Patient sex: F
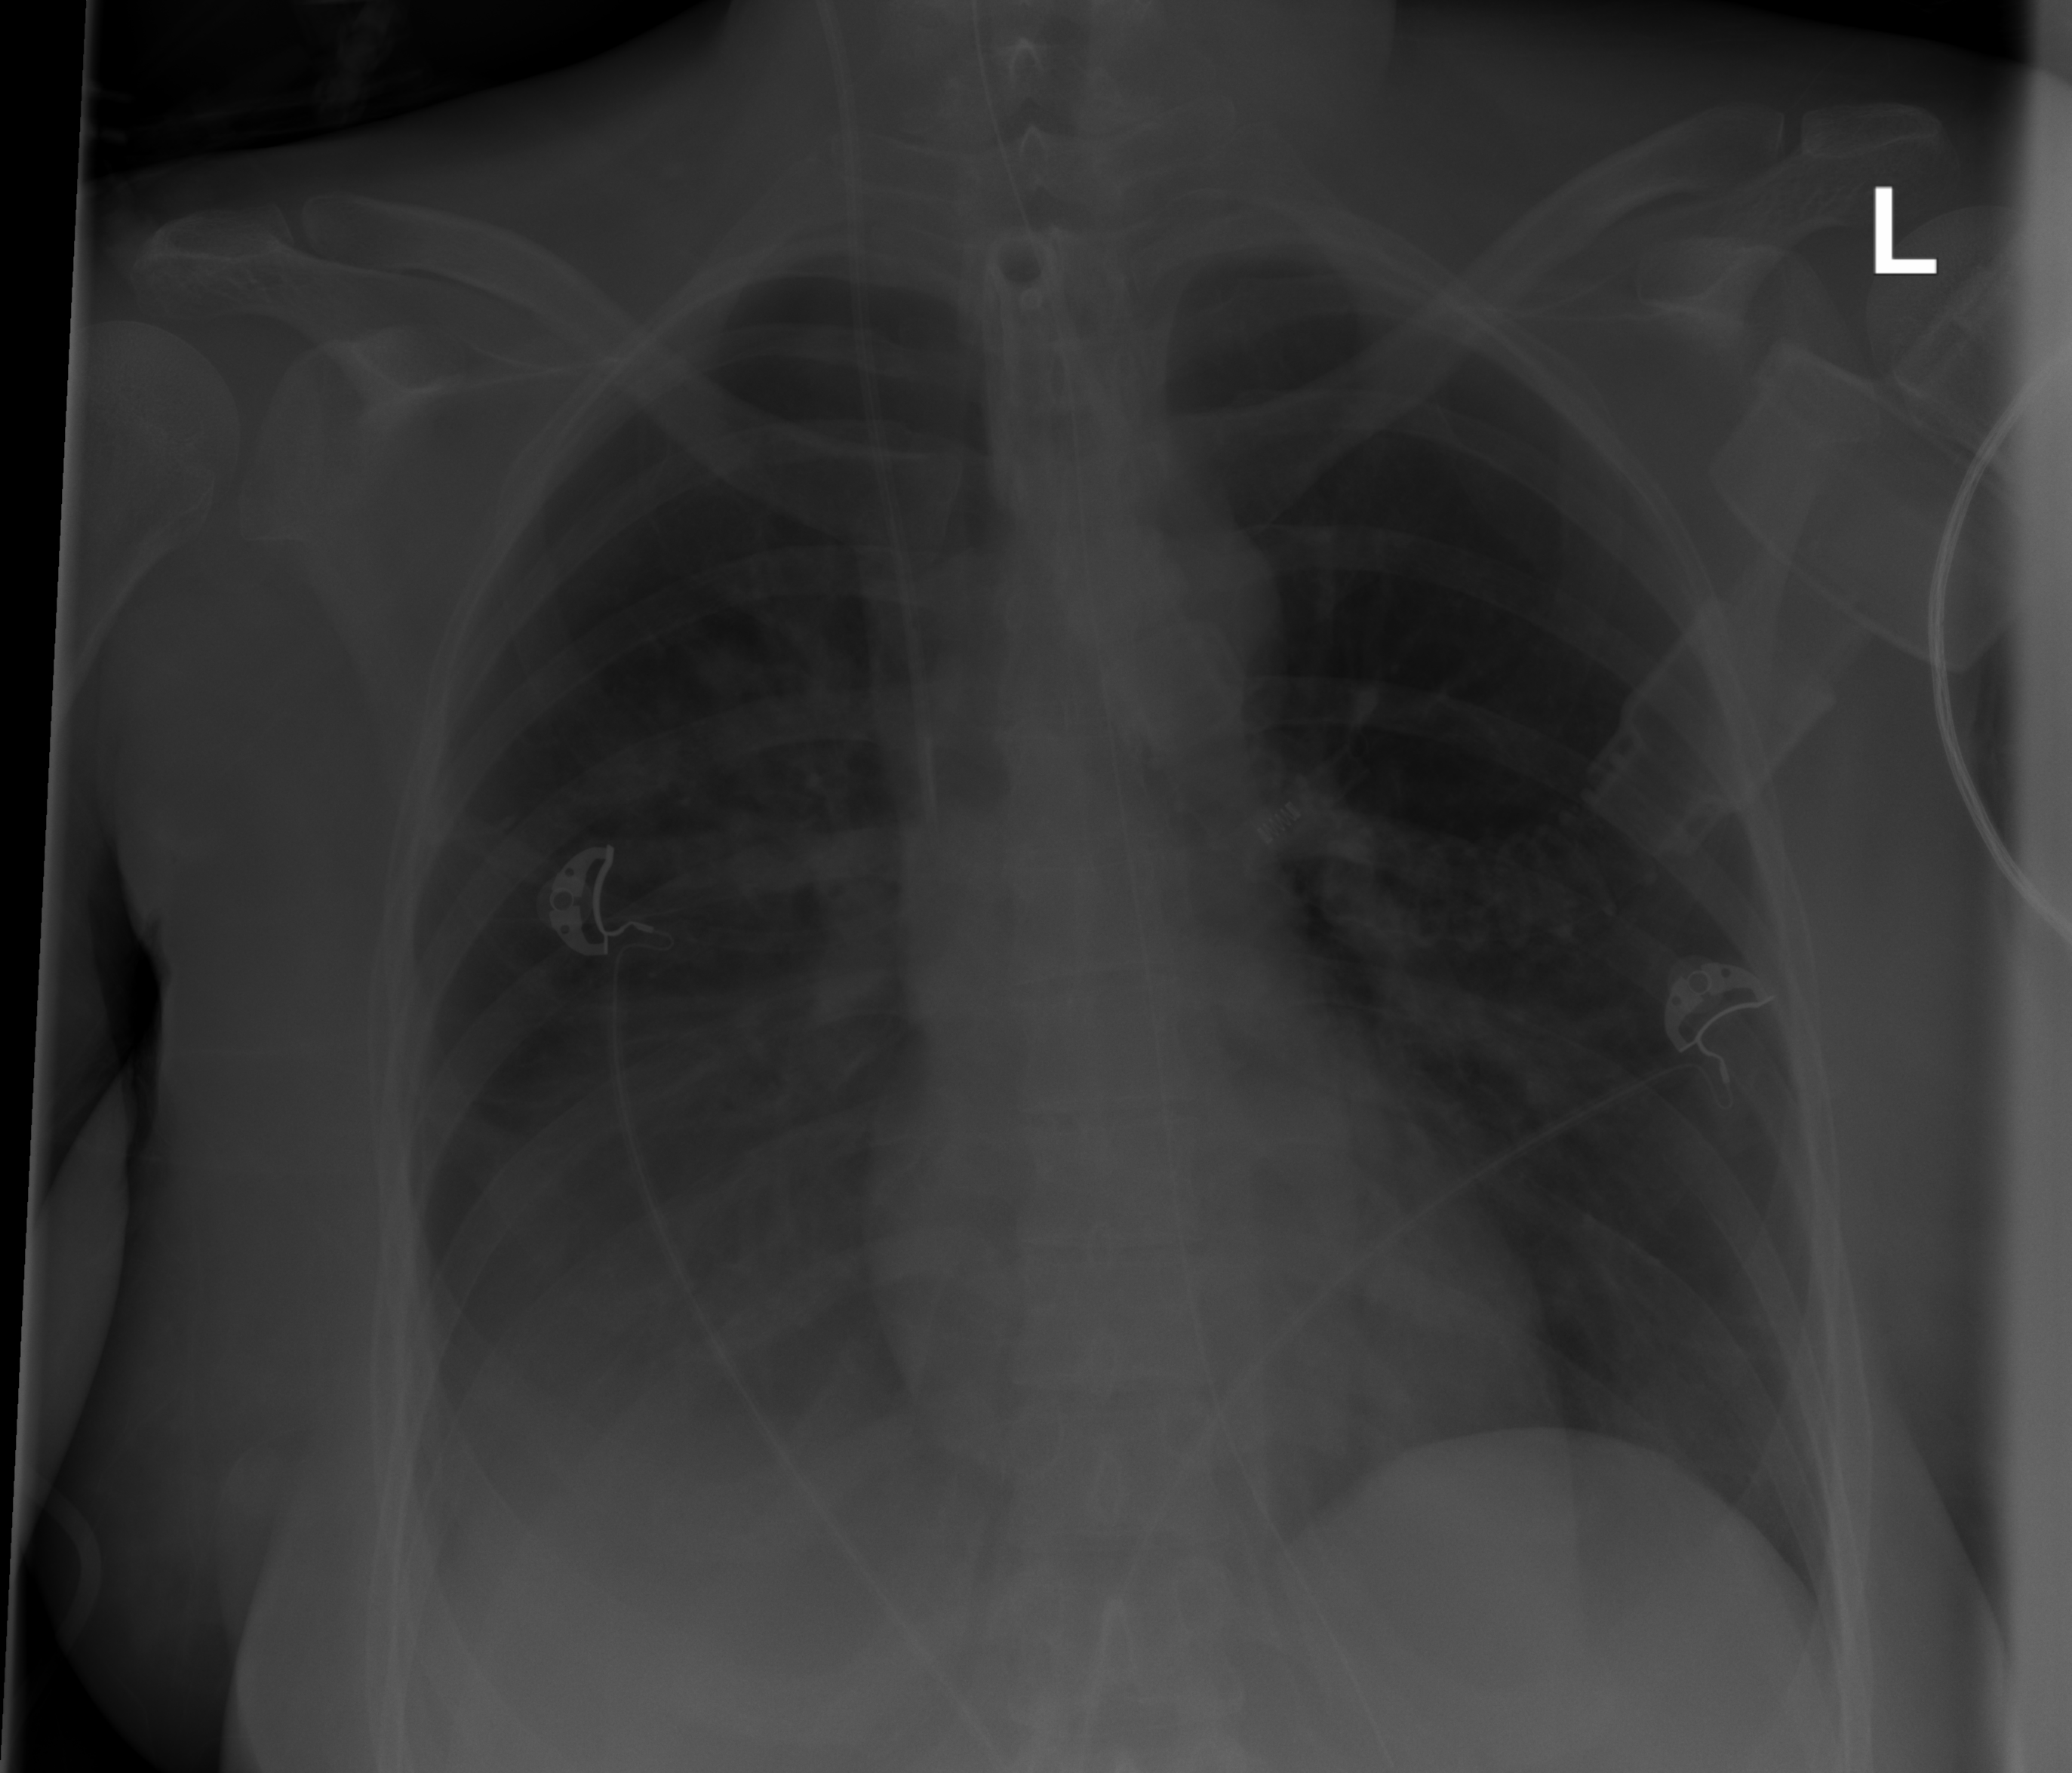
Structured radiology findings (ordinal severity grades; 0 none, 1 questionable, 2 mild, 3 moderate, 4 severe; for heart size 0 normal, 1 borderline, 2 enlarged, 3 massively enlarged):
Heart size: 0
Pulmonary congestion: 2
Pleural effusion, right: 2
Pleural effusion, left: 0
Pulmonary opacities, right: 2
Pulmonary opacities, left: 0
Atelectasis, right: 0
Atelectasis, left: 0